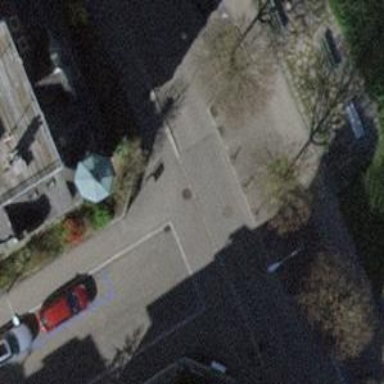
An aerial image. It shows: Unmarked crossing on the road with traffic calming choker.